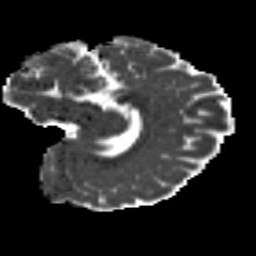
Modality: MD
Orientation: sagittal
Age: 18
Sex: female
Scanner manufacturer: siemens
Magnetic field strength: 3 T
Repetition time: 8.8 s
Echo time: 0.085 s